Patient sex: M
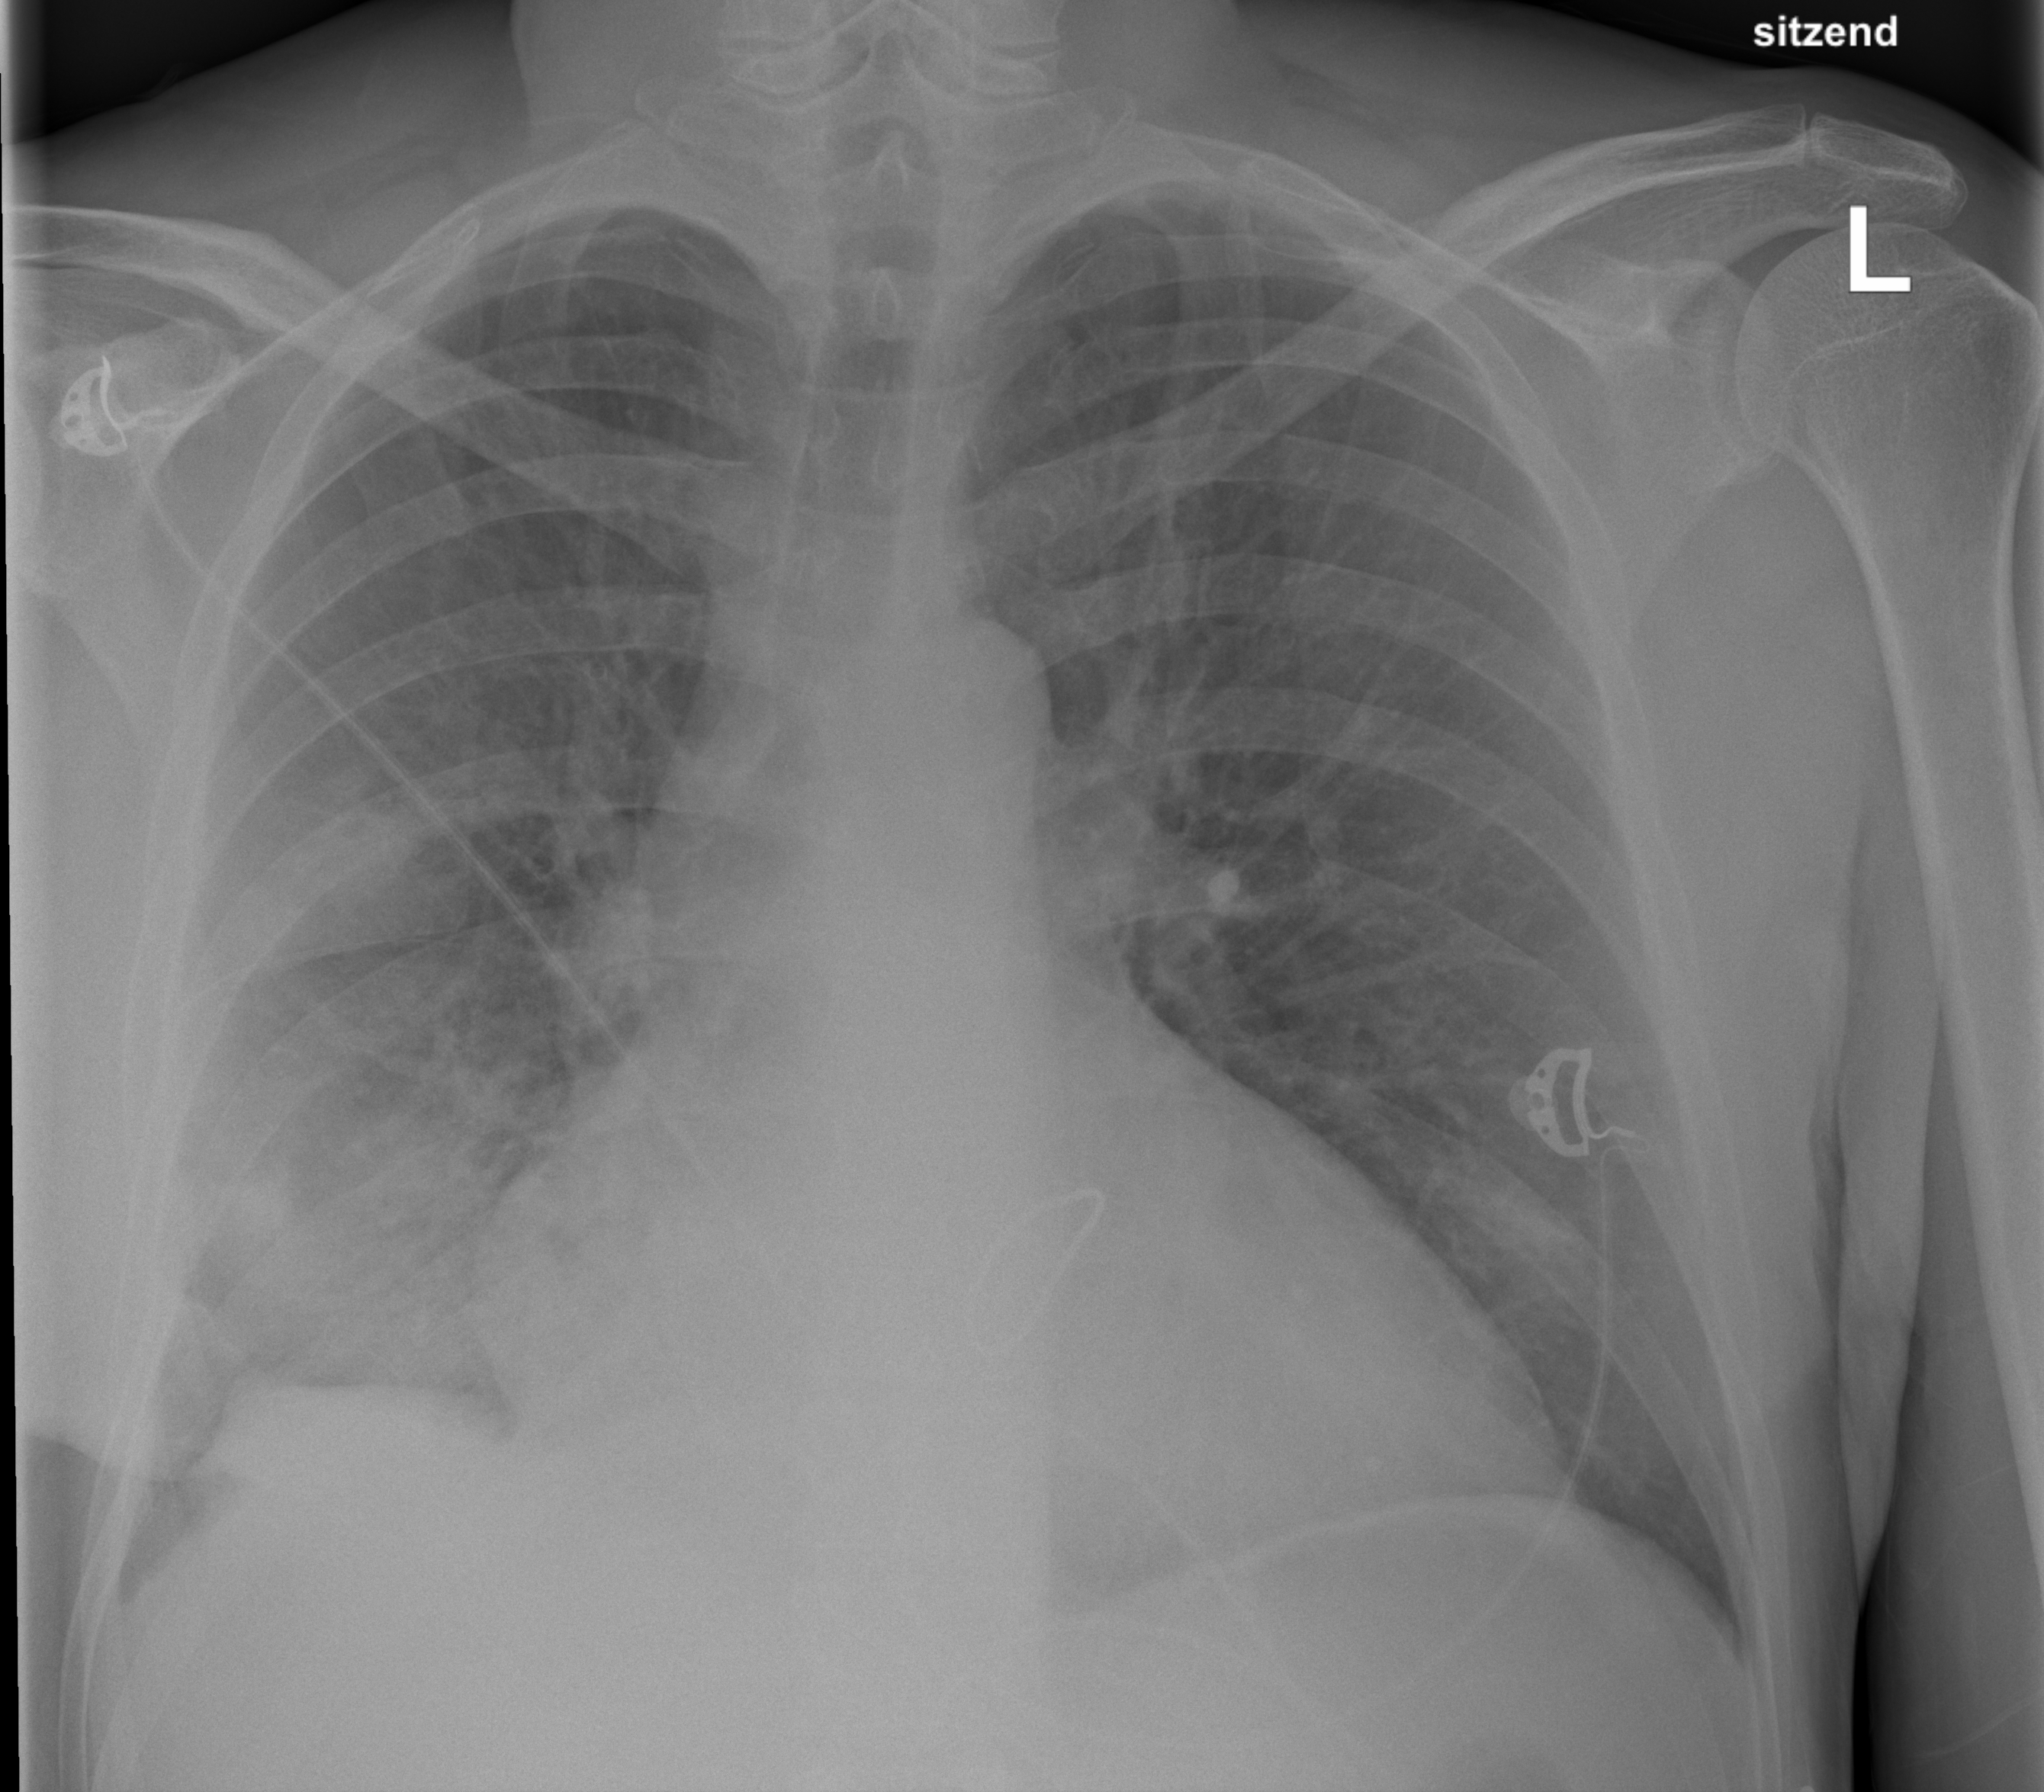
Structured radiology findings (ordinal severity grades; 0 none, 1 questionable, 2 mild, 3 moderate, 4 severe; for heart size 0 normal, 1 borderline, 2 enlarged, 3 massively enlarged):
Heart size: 2
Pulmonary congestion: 0
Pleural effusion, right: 2
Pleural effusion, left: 0
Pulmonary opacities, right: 2
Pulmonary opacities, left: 1
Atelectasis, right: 3
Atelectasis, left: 1